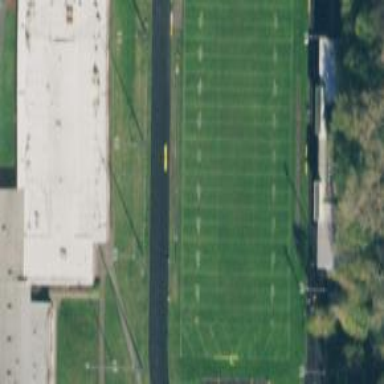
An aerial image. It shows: Pitch for American football.